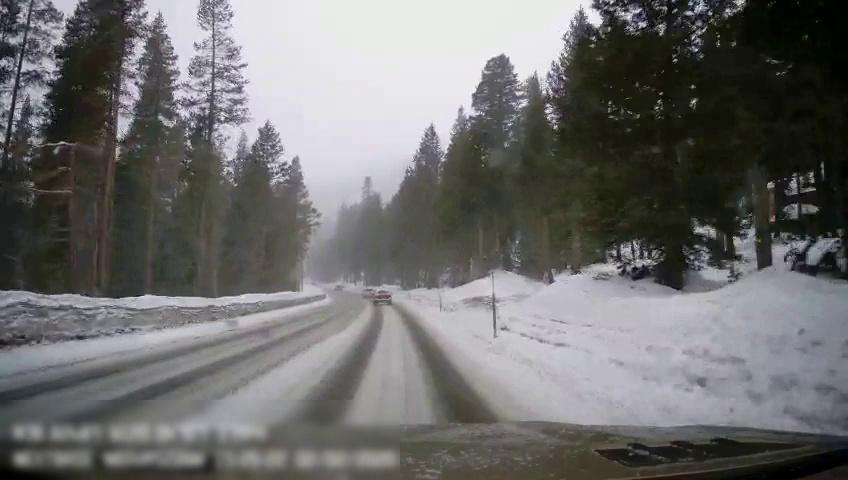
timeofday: Day
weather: Snowy
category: Drivable Space
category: Vehicles | SUV